Question: Why does "&" have a red background in Sublime Text? Are there any problems with that?

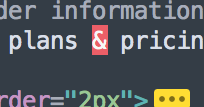
Answer: It looks like you are editing HTML.
In HTML, "&" has a special meaning, just as "<" in "<a href...>" etc.
It can be used to encode special characters, such as "®️" ("&reg;"), or accents ("e" - "&egrave;"), or in fact any Unicode character.
If you don't use it like that, most browsers will usually display it as a plain "&", but that's not guaranteed. If you just want a "&" you should quote it by doing "&amp;", to stop the special interpretation.